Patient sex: M
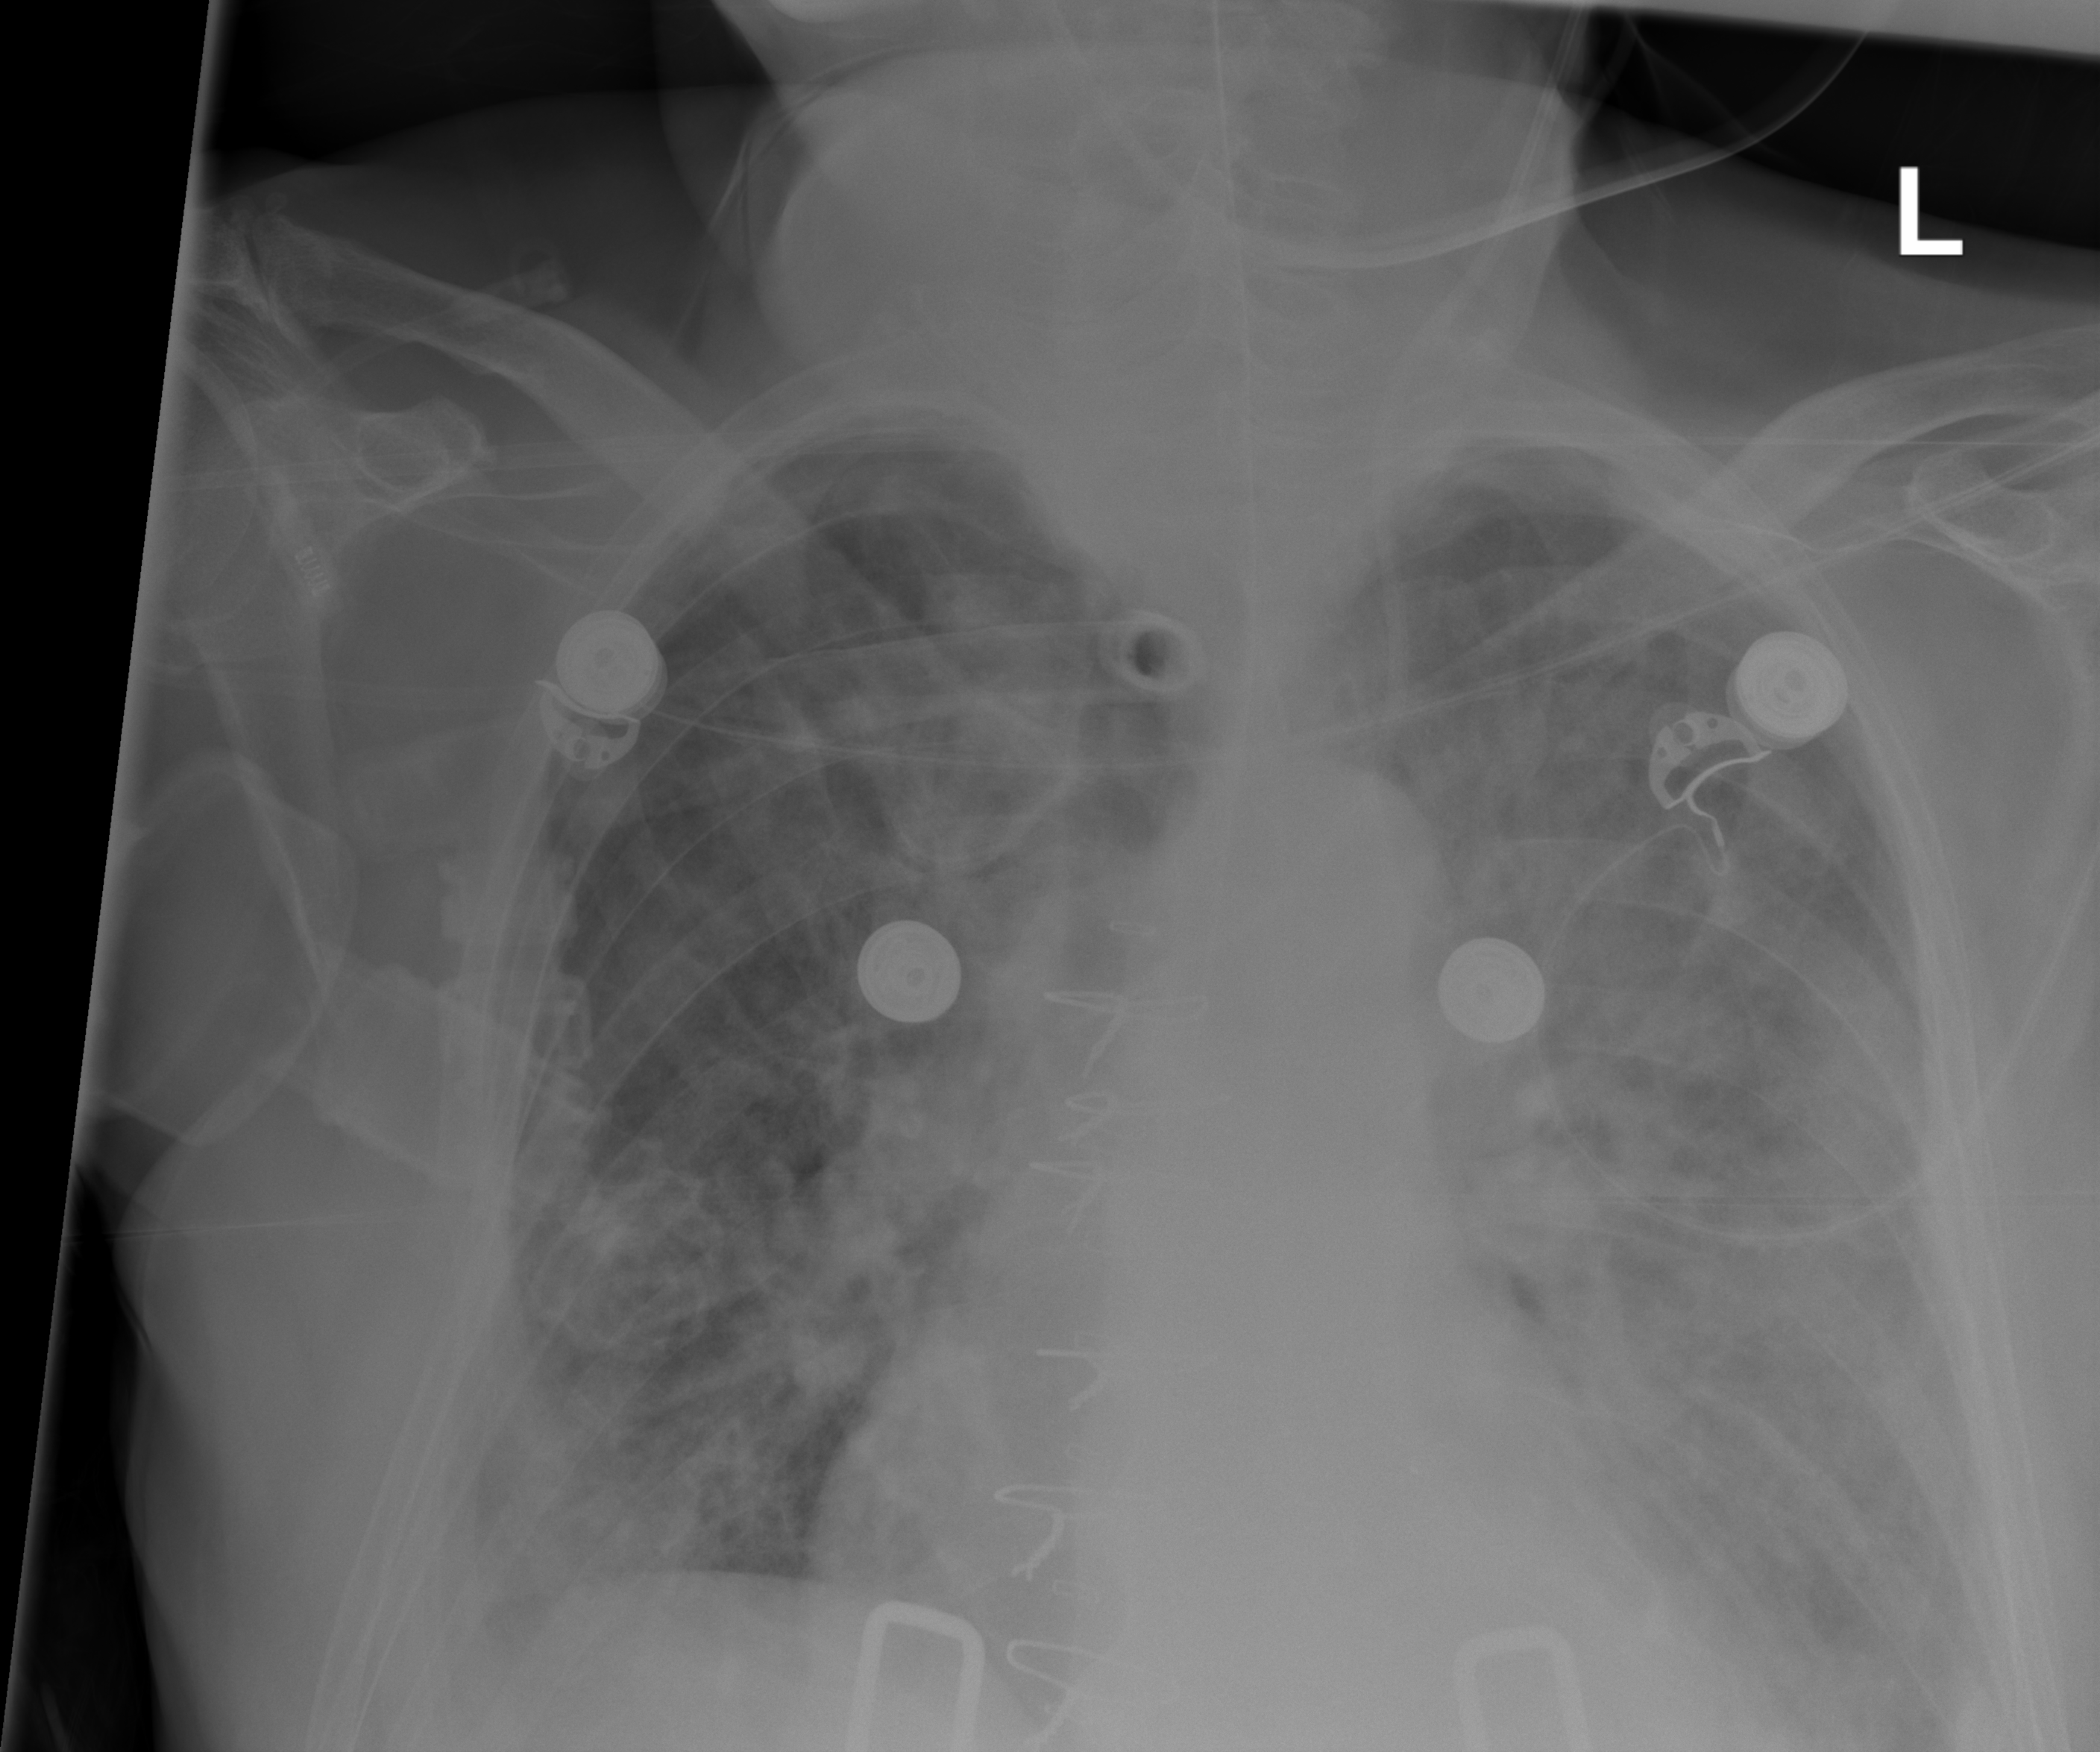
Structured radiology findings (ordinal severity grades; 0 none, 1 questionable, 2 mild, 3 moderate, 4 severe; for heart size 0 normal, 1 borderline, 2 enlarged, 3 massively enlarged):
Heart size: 2
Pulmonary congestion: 0
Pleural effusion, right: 2
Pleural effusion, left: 2
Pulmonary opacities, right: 2
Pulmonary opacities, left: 2
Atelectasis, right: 2
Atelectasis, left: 2